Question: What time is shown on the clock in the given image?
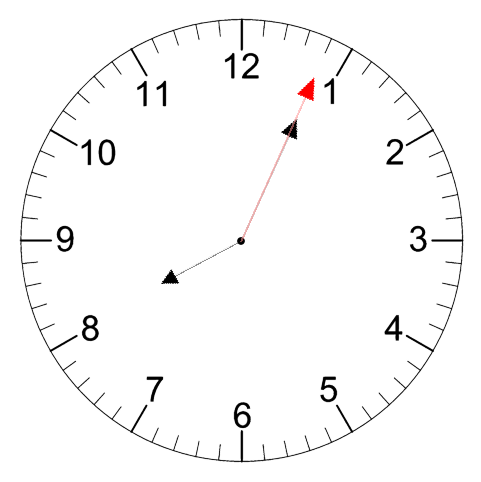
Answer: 08:04:04